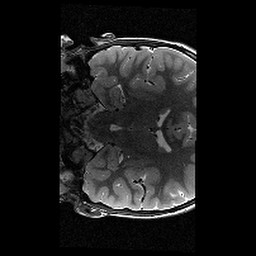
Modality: T2w
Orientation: coronal
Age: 10
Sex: male
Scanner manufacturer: siemens
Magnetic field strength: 3 T
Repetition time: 9.23 s
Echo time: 0.067 s